Aerial crown-view tile of a tropical tree (Barro Colorado Island, Panama), acquired 20250414:
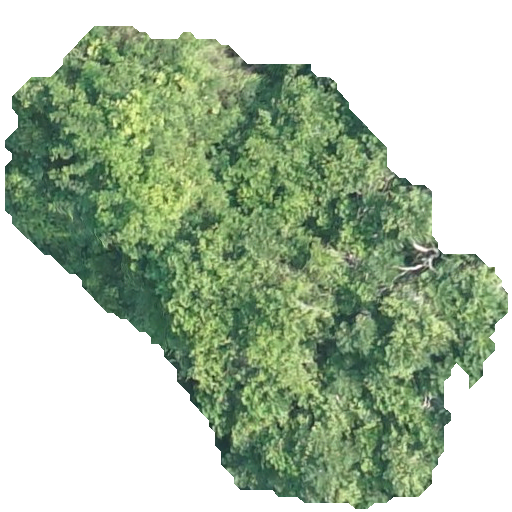
Species: Jacaranda copaia
GBIF accepted scientific name: Jacaranda copaia
Crown area: 218.183 m²